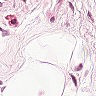
Metastatic tissue present: no